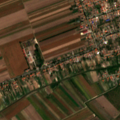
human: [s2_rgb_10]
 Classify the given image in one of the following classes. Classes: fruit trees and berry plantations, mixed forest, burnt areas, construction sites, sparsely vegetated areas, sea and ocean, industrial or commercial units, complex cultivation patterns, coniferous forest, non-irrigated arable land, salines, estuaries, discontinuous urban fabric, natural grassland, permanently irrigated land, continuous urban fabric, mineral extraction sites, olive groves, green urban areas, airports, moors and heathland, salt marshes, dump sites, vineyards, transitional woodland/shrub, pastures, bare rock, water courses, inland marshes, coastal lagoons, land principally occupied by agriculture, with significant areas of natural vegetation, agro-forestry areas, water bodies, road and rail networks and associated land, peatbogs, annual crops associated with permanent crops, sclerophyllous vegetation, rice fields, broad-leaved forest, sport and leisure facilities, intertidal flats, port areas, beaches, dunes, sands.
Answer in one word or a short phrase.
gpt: discontinuous urban fabric, non-irrigated arable land, complex cultivation patterns